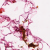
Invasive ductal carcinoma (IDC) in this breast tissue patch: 0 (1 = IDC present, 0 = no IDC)